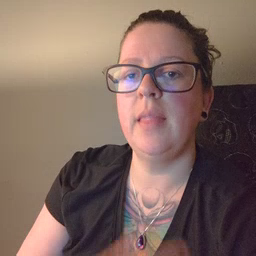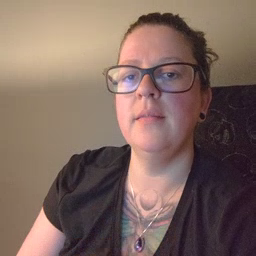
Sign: like